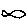
Label: fish